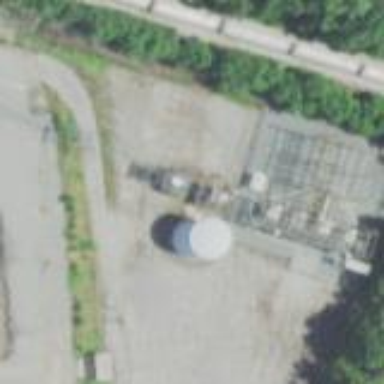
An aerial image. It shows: Industrial power substation surrounded by fence.